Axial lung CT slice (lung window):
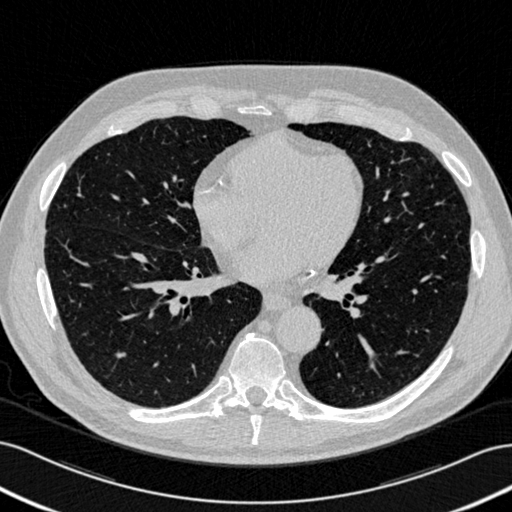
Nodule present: no